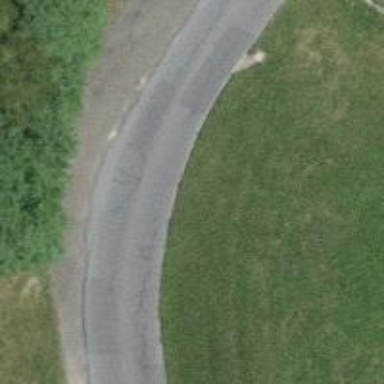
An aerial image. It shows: Unclassified road with asphalt surface.